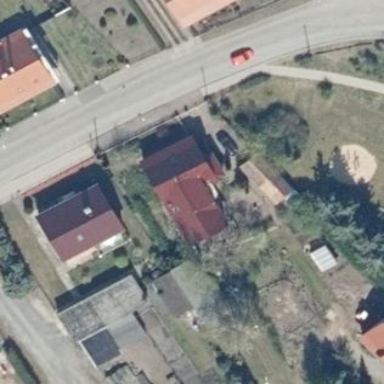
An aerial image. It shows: Residential building with gabled roof.